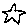
Label: star